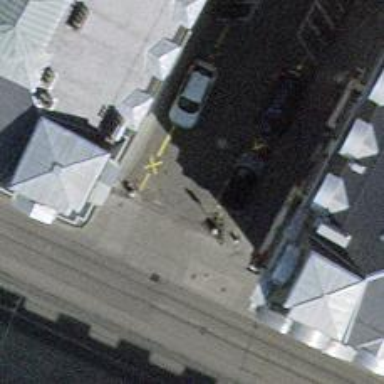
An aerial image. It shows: Bollard.